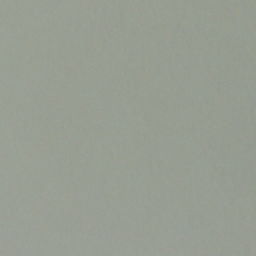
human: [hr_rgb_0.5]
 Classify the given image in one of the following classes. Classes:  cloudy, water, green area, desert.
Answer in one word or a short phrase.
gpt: cloudy